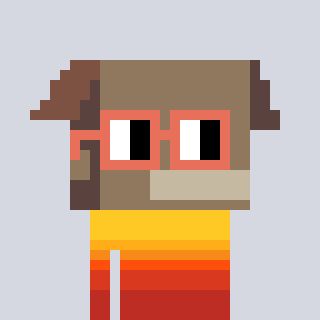
a pixel art character with square orange glasses, a box-shaped head and a blue-colored body on a cool background